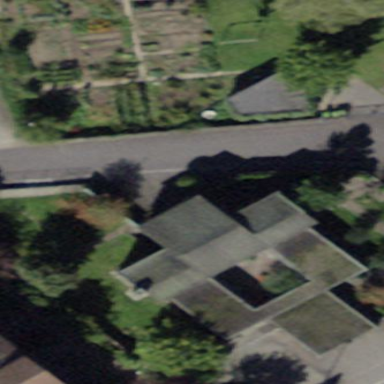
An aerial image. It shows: Detached building.